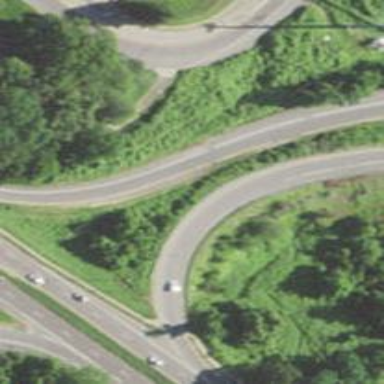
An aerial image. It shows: Asphalt motorway link.